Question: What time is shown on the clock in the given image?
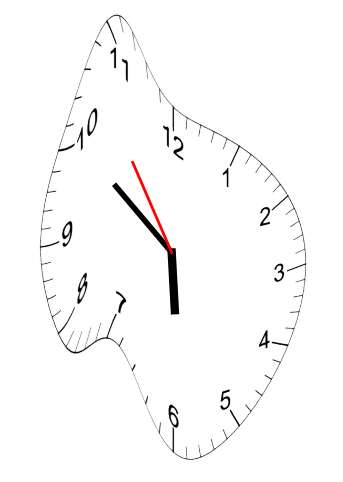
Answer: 05:50:54